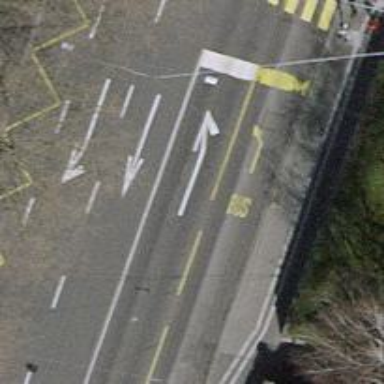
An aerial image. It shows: Tertiary road with asphalt surface. Both sides of the road have sidewalks and there are trolley wires present.